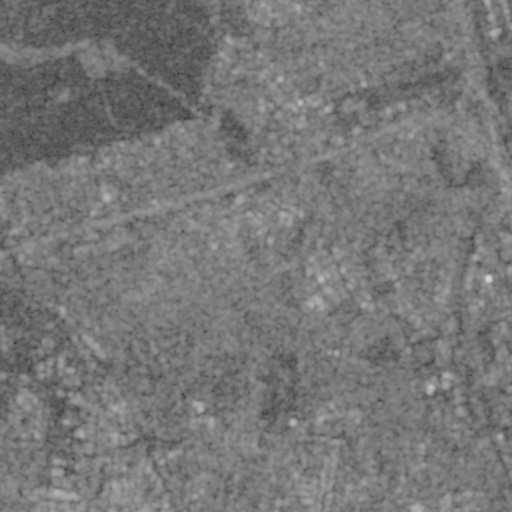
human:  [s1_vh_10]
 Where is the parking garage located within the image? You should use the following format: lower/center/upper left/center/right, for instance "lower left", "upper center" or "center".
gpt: The parking garage is located in the center right of the image.
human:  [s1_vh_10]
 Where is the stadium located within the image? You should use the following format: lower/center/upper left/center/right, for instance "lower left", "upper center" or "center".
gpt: The stadium is located in the lower right of the image.
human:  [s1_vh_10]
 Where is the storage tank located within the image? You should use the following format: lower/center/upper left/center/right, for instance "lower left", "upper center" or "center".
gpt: The storage tank is located in the center right of the image.
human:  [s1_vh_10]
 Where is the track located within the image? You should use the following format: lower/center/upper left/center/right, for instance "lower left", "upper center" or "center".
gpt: The track is located in the lower center of the image.
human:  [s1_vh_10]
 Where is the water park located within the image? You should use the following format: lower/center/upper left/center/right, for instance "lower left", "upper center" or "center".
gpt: The water park is located in the lower center of the image.
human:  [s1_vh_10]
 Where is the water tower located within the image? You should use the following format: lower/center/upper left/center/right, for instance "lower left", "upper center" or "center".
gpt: The water tower is located in the lower left of the image.
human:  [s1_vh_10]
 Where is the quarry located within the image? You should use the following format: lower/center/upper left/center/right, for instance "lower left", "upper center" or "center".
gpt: There is no quarry in the image.

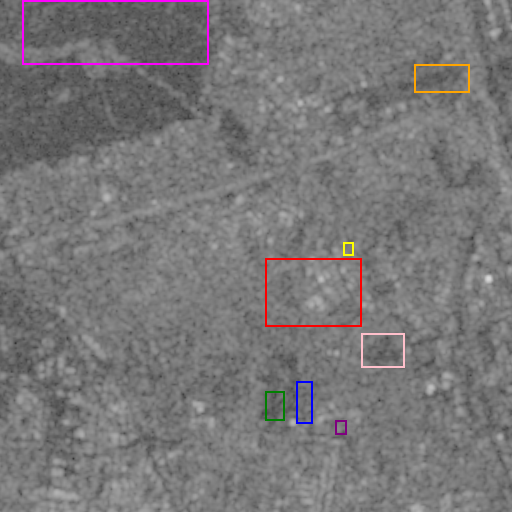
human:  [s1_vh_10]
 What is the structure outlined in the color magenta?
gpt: The structure outlined in magenta is a crop field.
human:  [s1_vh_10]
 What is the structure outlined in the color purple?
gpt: The structure outlined in purple is a gas station.
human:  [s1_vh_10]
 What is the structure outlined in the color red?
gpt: The structure outlined in red is a park.
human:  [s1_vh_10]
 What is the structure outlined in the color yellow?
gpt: The structure outlined in yellow is a parking garage.
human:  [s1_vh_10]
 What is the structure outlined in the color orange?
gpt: The structure outlined in orange is a parking lot.
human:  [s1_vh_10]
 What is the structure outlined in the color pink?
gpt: The structure outlined in pink is a stadium.
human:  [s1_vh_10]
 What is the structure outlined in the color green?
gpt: The structure outlined in green is a track.
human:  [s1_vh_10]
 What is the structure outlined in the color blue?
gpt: The structure outlined in blue is a water park.
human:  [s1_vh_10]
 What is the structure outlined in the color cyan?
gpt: There is no cyan outline.